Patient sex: M
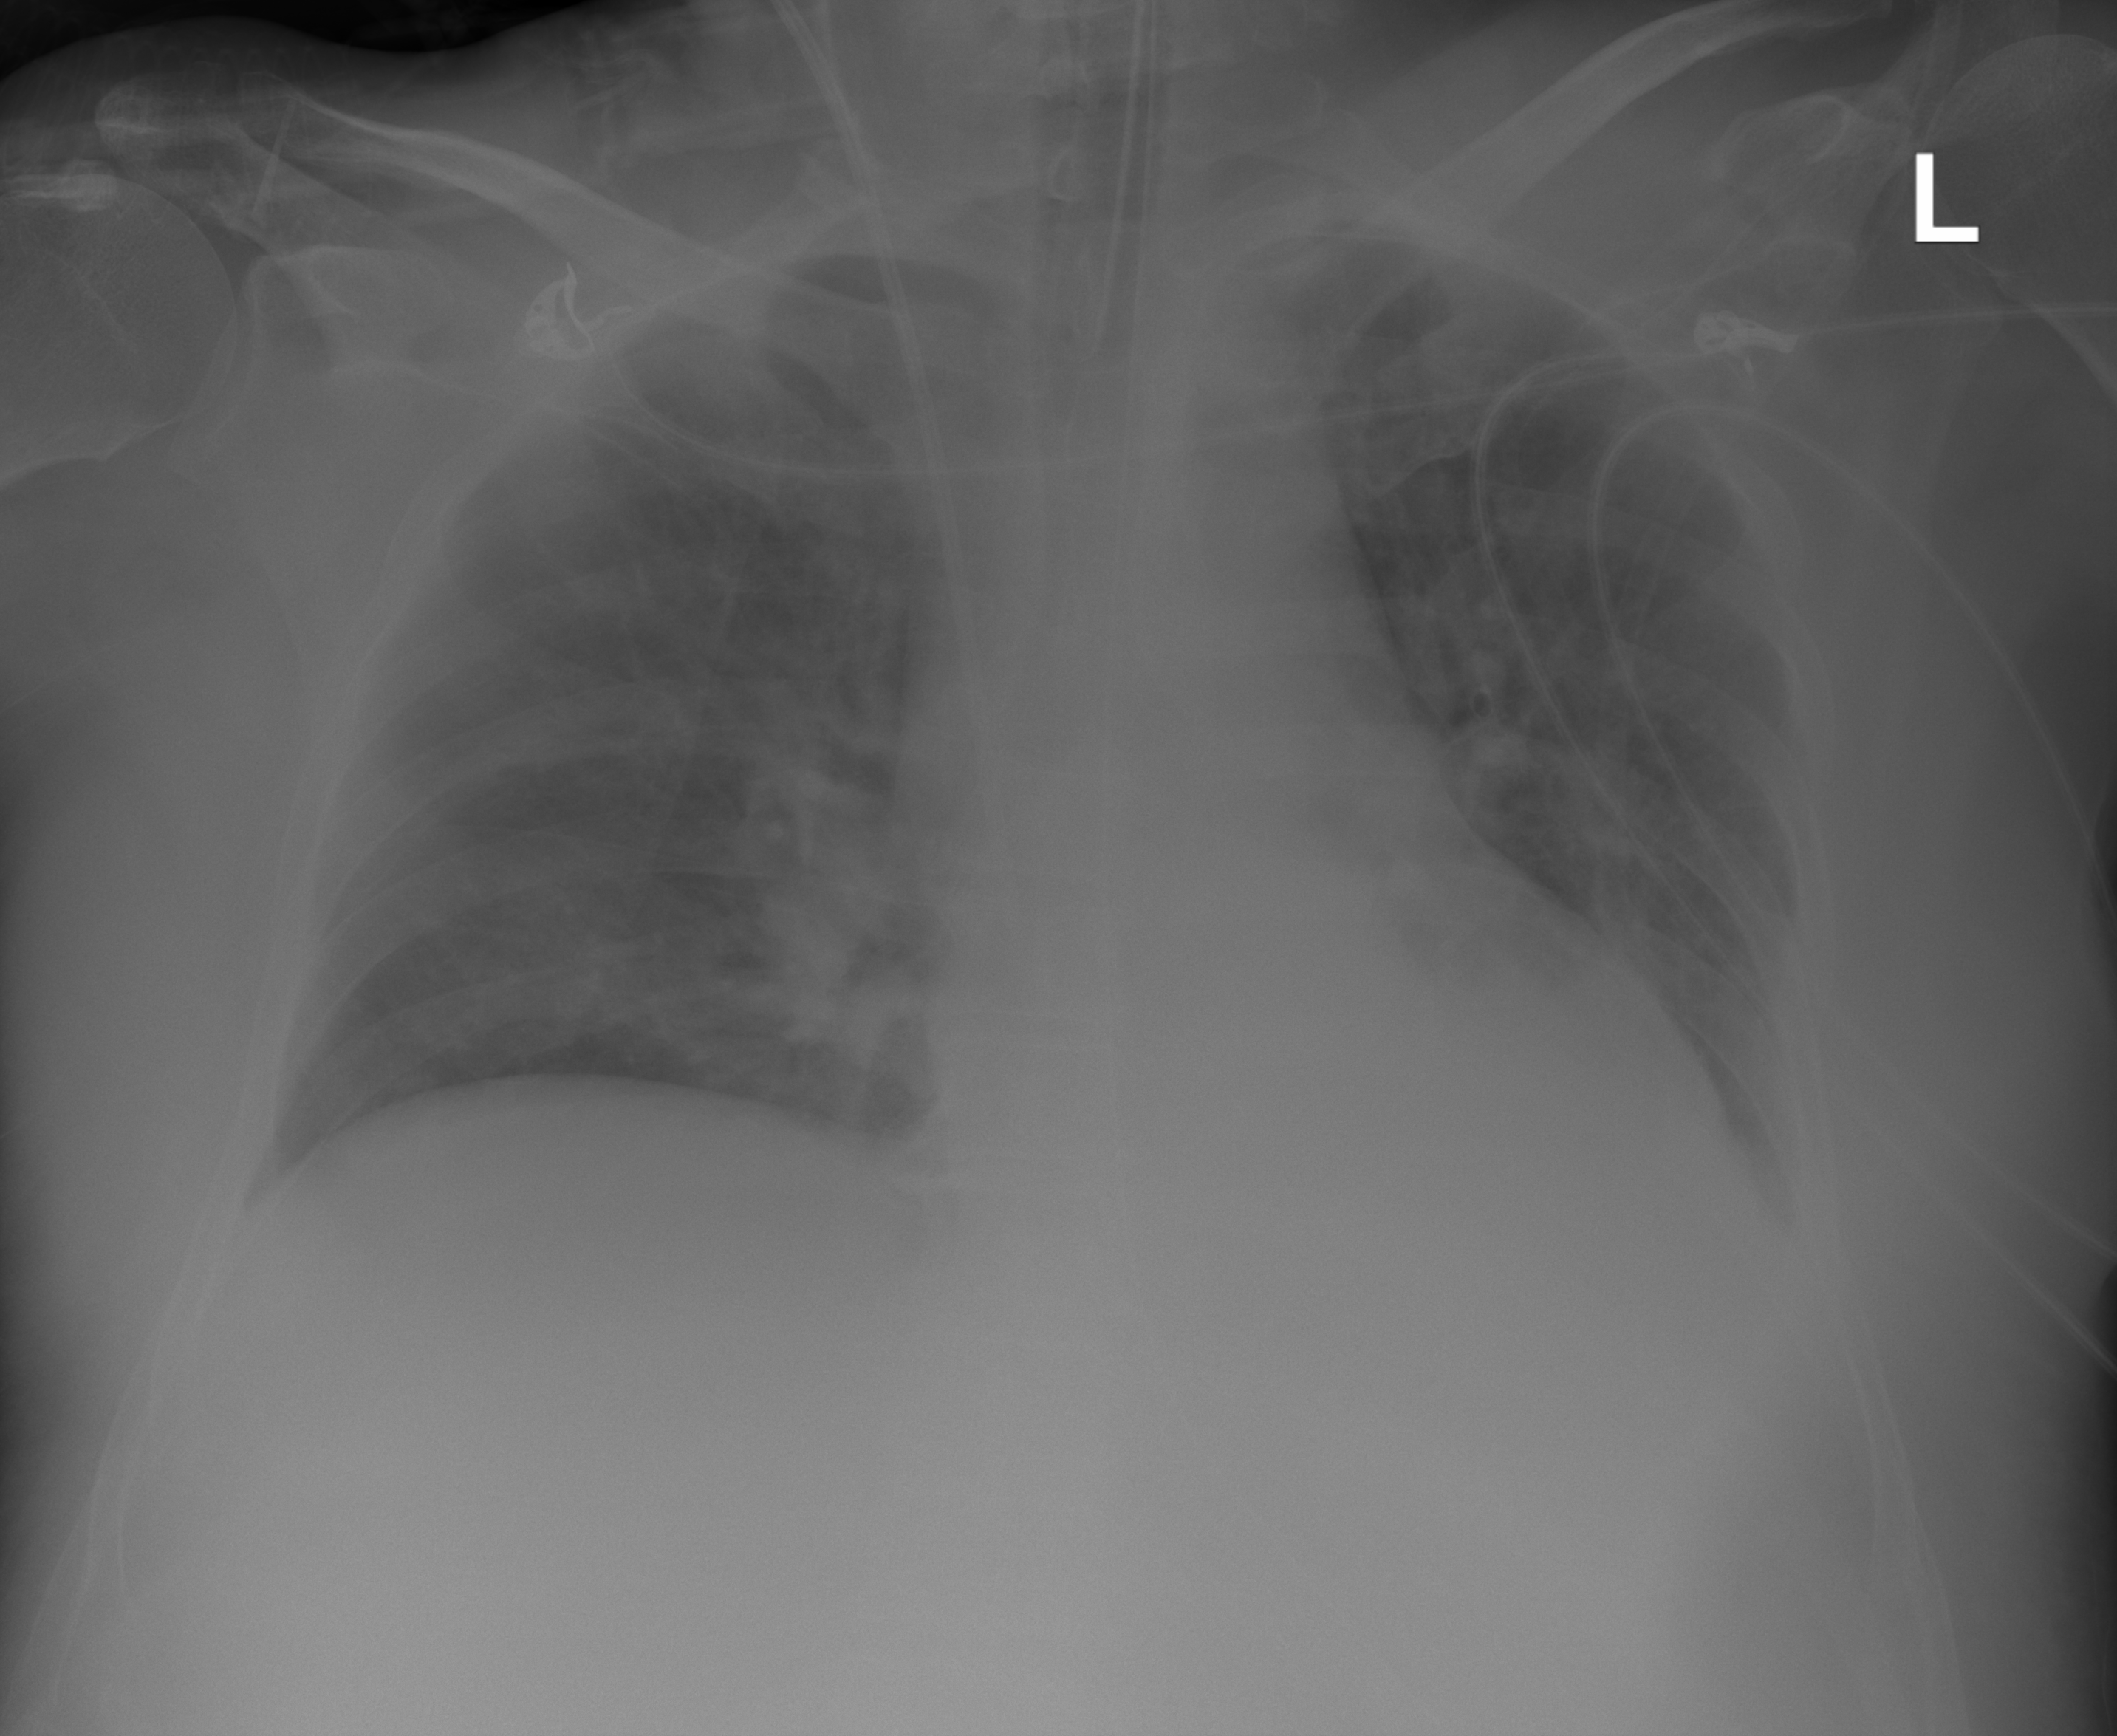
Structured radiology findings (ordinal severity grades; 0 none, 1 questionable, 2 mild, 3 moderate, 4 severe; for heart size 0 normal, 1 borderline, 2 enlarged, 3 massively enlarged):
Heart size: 0
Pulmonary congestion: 2
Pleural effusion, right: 0
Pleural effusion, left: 0
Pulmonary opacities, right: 0
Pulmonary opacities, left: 0
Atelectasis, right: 0
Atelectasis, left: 0